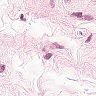
Metastatic tissue present: no